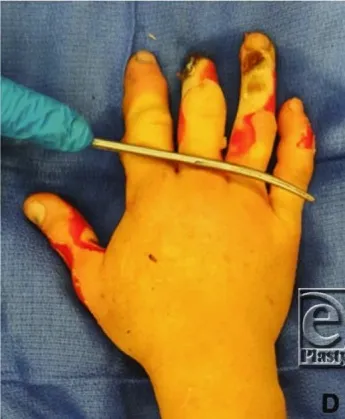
Electrical burns on the hands. (d) Electrical burns on the dorsal side of the right hand, with more severe burns on the third and fourth digits.
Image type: medical_photograph (skin_photograph)